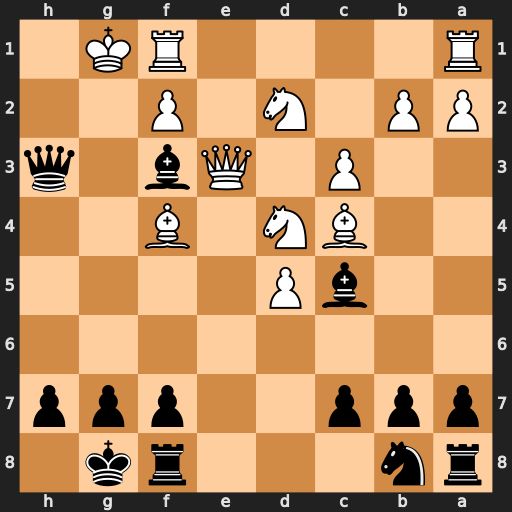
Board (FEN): rn3rk1/ppp2ppp/8/2bP4/2BN1B2/2P1Qb1q/PP1N1P2/R4RK1
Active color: b
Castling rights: -
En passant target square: -
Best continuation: Qh1#